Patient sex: F
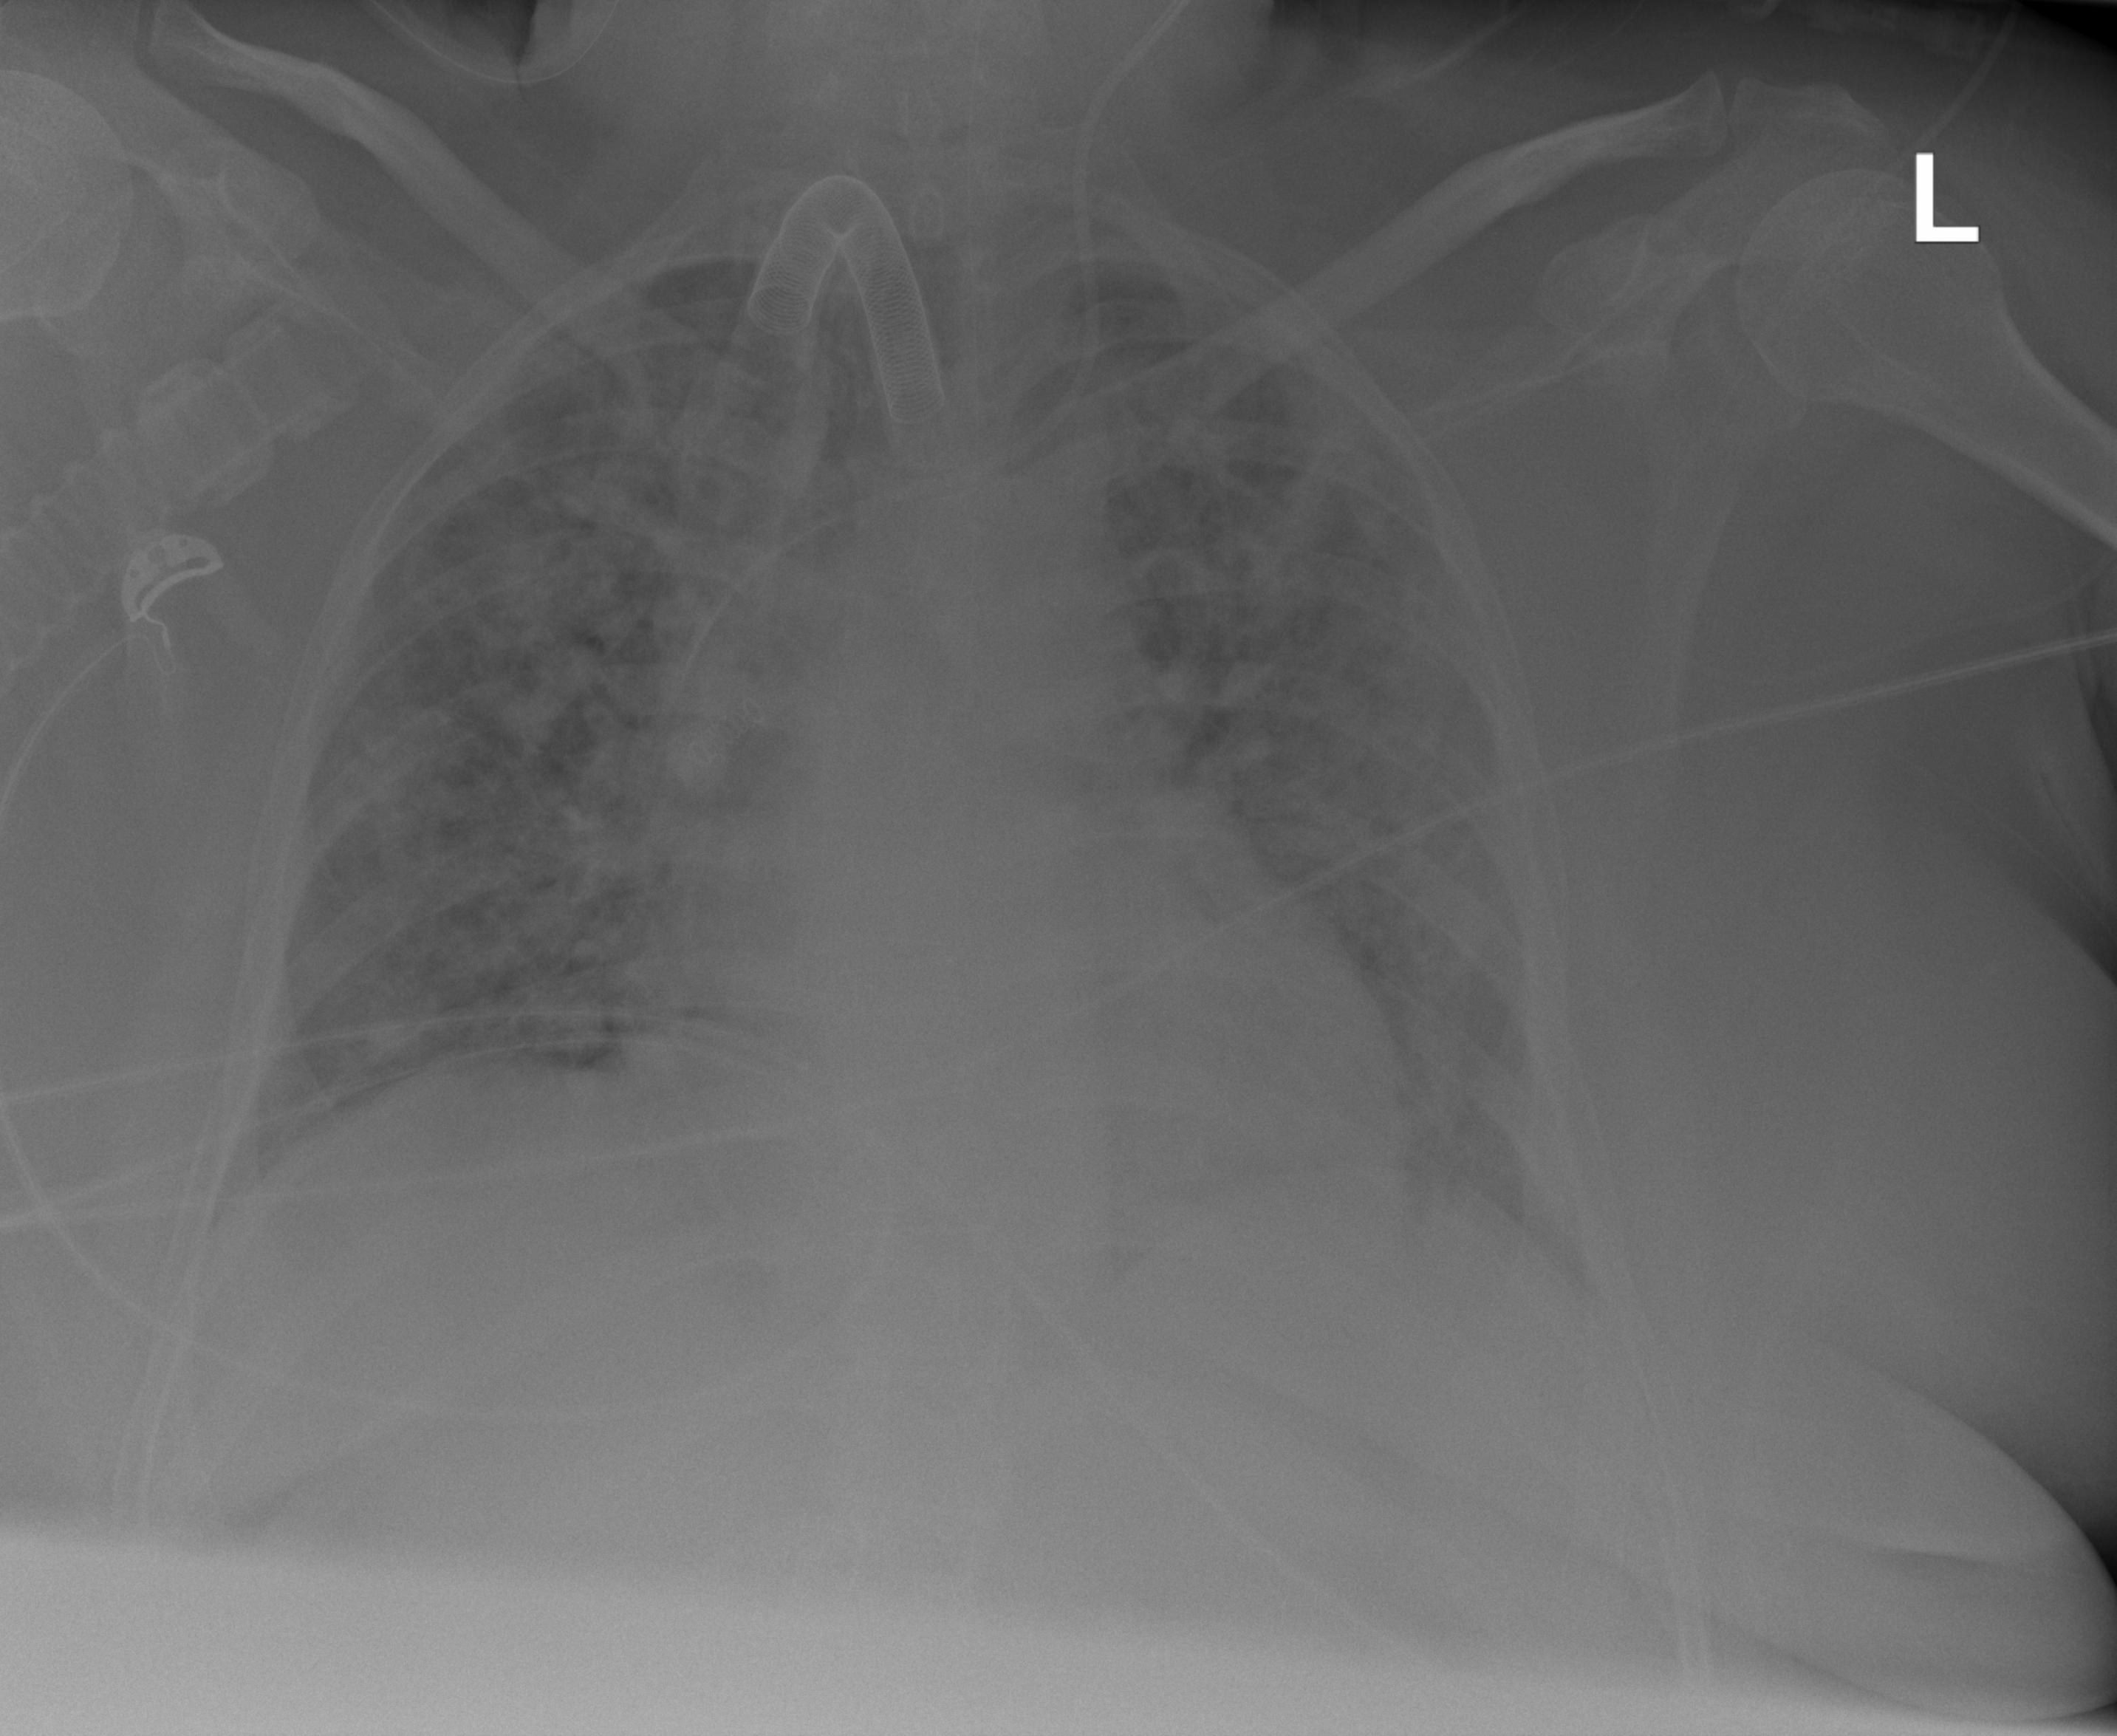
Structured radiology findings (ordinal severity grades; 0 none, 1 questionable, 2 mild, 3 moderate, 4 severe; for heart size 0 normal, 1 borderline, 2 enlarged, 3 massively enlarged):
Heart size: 0
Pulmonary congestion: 1
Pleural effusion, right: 0
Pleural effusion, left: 0
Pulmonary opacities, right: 4
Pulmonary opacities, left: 4
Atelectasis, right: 2
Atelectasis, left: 2